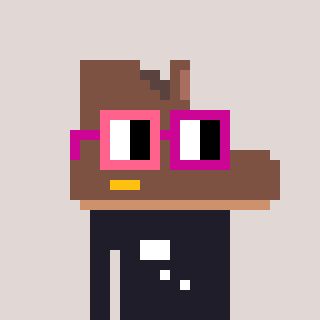
a pixel art character with square pink and red glasses, a boot-shaped head and a grayscale-colored body on a warm background